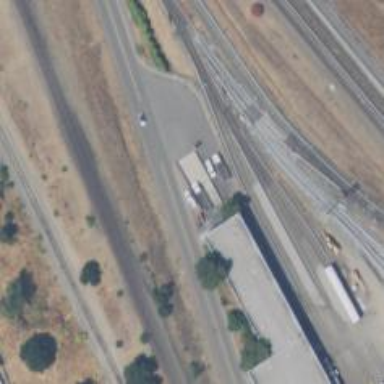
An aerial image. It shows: Electrified rail in service yard.